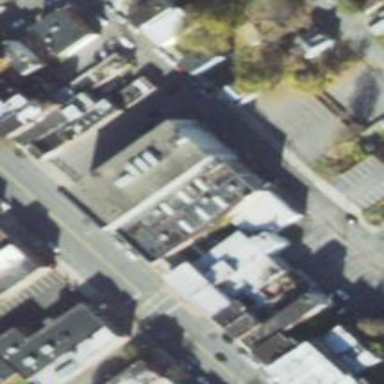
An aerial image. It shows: Building.